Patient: sex F, age 34
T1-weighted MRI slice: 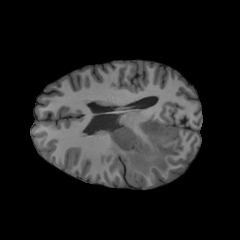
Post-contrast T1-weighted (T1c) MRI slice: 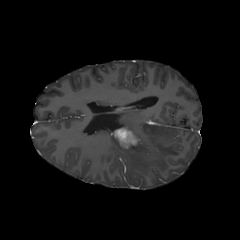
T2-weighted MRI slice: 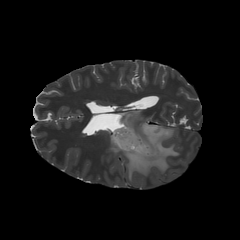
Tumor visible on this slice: yes
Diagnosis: Astrocytoma, IDH-mutant
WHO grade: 3